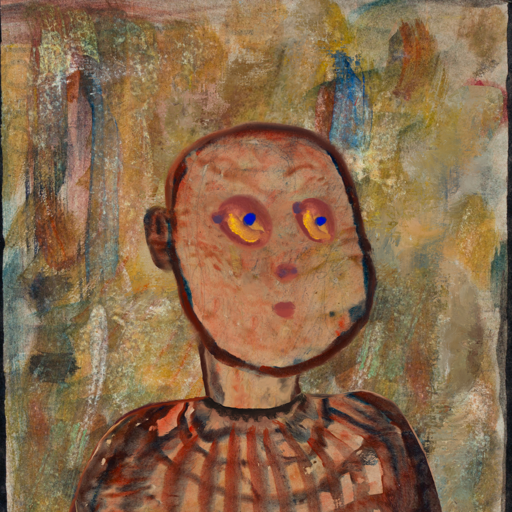
Background: Pipe, Head And Neck Side: Orphan, Face Side: Mother_And_Son_Son, Bust: Orphan, Hair Side: Blank, Head Accessory: Blank, Second Necklace: Blank, Necklace: Blank, Baby: Blank